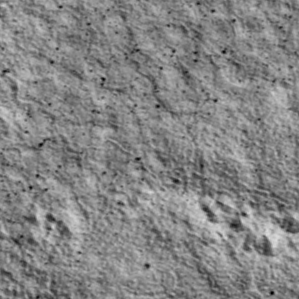
Label: non_frost